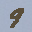
Label: 9